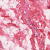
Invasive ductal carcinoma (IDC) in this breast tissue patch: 0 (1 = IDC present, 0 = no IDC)